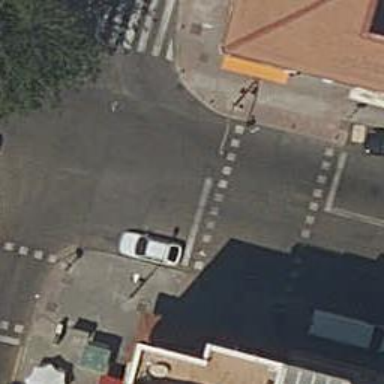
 there are traffic signals and zebra crossing."